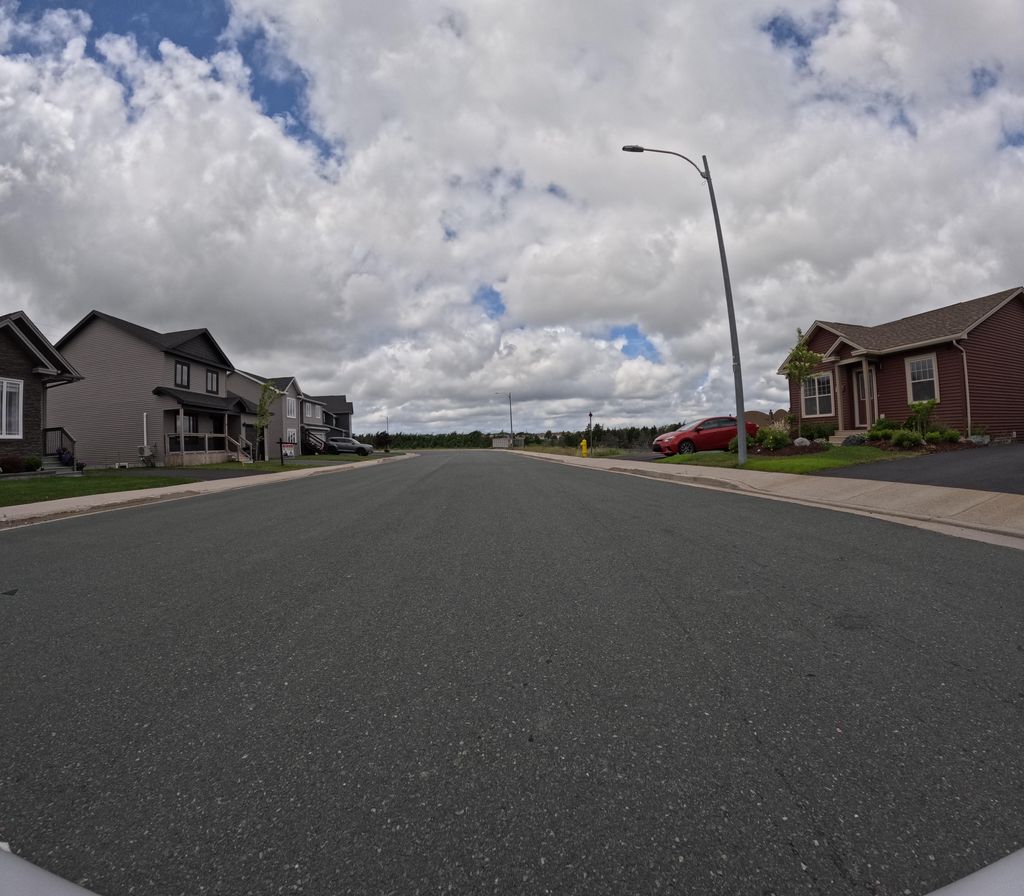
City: st_johns